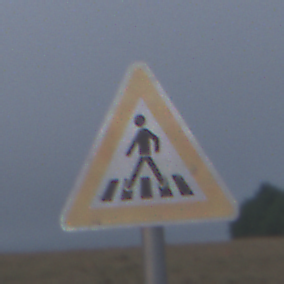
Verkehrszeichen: FussgaengerueberwegRechts
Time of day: SunriseSunset
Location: Outdoor (Nature)
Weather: Overcast
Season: NotSpecified
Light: Natural